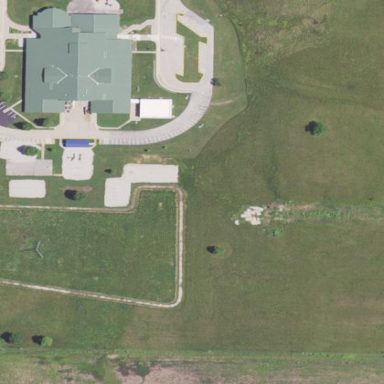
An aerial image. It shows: School.